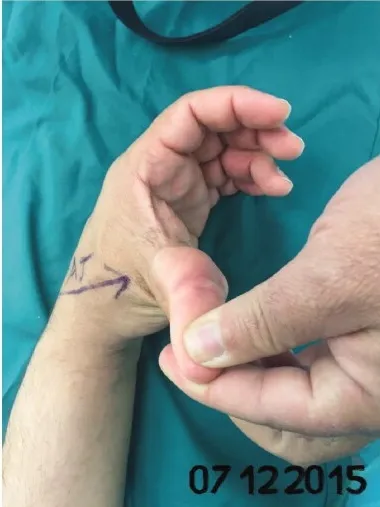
(A,B) A multilocular soft-tissue lipoma on the volar aspect of the left thumb.
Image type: medical_photograph (other_medical_photograph)